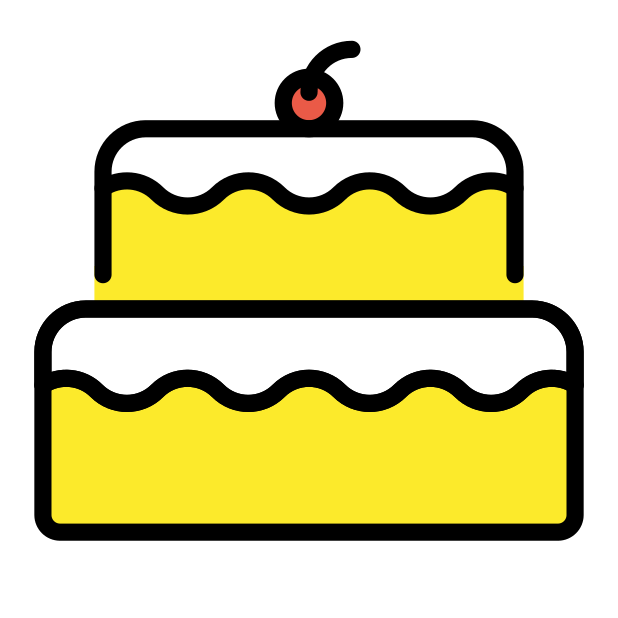
Emoji: 🎂
Name: birthday cake
Unicode: 0x1f382